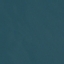
Label: SeaLake